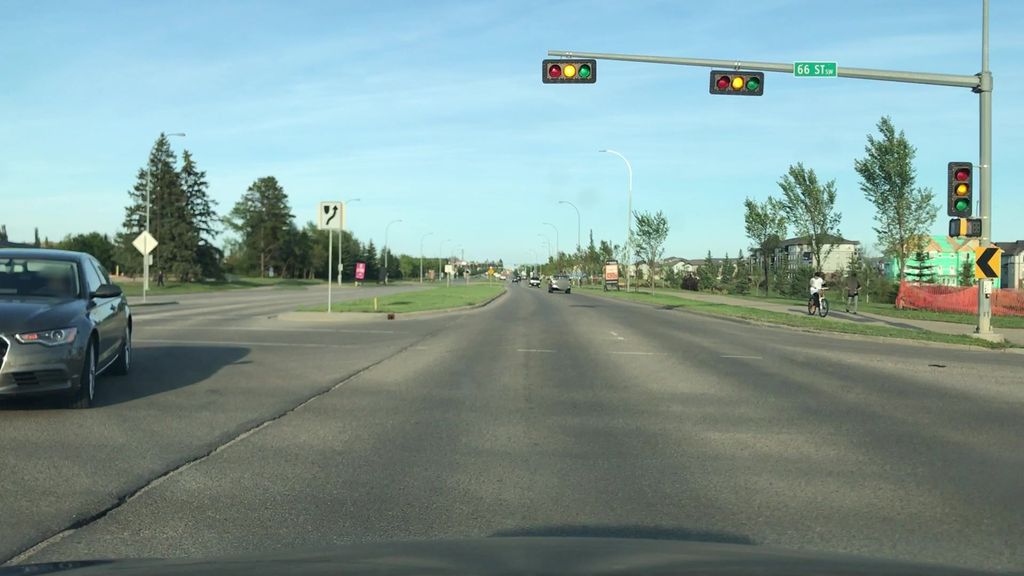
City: edmonton